Question: I'm a new grad, so please be kind. I'm working on validating input in a Flex DataGrid cell that the user can edit. The rows in the DataGrid are backed by an 'mx.collections.ArrayCollection' that includes a '<URL>.

My DataGrid implementation is:
'''
<mx:DataGrid id="myPageGrid" dataProvider="{myModelList}" editable="true"
itemEditEnd="verifyInputIsValid(event)">
<mx:columns>
<mx:DataGridColumn dataField="name" headerText="Name"
editable="false" />
<mx:DataGridColumn dataField="fieldNeedingValidation" editable="true"
id="fnv" headerText="Field Needing Validation" />
</mx:columns>
</mx:DataGrid>
'''
When a user edit's a cell, this function is called:
'''
private function verifyInputIsValid(event:DataGridEvent):void
{
// Check the reason for the event.
if (event.reason == DataGridEventReason.CANCELLED)
{
return; // Do not update cell.
}
// For the fieldNeedingValidation only
if(event.dataField == "fieldNeedingValidation") {
// Get the new data value from the editor.
var newValue:String = TextInput(event.currentTarget.itemEditorInstance).text;
var validatorResult:ValidationResultEvent = myValidator.validate(newValue);
if(validatorResult.type==ValidationResultEvent.INVALID){
// Prevent the user from removing focus, and leave the cell editor open.
// Also, the edit will not continue and store the blank value
event.preventDefault();
// Write a message to the errorString property.
// This message appears when the user mouses over the editor.
TextInput(myPageGrid.itemEditorInstance).errorString = validatorResult.message;
return;
}
else if(validatorResult.type==ValidationResultEvent.VALID){
// Assuming the data is valid on the Server, this is fine
TextInput(myPageGrid.itemEditorInstance).errorString = "";
TextInput(myPageGrid.itemEditorInstance).text = newValue;
return;
// I'd rather do this
remoteObjectValidationService.validate(newValue);
// Get a String result back from the call to the RemoteObject
// Mark this "edit" (of the cell) as invalid, just as the client-side validator would
}
}
}
'''
Of course, for this to work, the 'resultHandler' of the 'remoteObjectValidationService' would need to be invoked (and run) before we exit the 'verifyInputIsValid' function. In a "synchronous" fashion. I know <URL> , but there must be a standard way to do something like this right? I've already implemented my custom Validator and that works just fine.
I realize it seems silly to search out this "synchronous" design and I hope someone has an answer to solve my problem with best practices. In my defense, the reason I want to validate on the server immediately following client-side validation is so that I'm using Flex's validation framework. If I get an invalid response from the server, I want to leverage the built-in UI components that Flex has to tell the user something is incorrect about his/her input.
Any ideas?
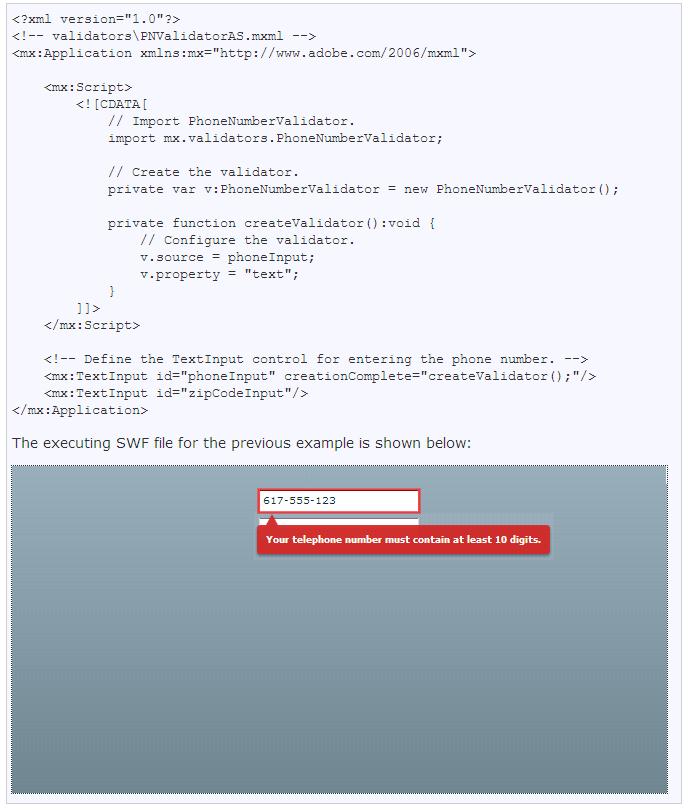
Answer: You can create a custom validator that calls a remote service. Just have the validator run any internal checks before making the call.
I wrote something like this a loooong time ago. It could certainly have been done better, but you may be able to pull a few ideas from it.
<URL>
Here is a cleaner example of what something like this might look like.
'''
package
{
import flash.events.Event;
import mx.rpc.AsyncToken;
import mx.rpc.Responder;
import mx.rpc.events.FaultEvent;
import mx.rpc.events.ResultEvent;
import mx.validators.Validator;
public class UsernameValidator extends Validator
{
/**
*
*/
public function UsernameValidator()
{
super();
}
/**
* Inject or create some kind of service delegate to process the remote check.
*/
public var userNameService:IUserNameService;
/**
* Store the result of the remote check for the second pass through.
*/
private var _nameCheckResult:int = 0;
/**
* Overide this method to start the validation process
*/
override protected function doValidation(value:Object):Array
{
var userName:String = String(value);
var invalidChars:RegExp = /\W+/;
// Call base class doValidation().
var results:Array = super.doValidation(value);
// Return if there are errors.
if(results.length > 0)
return results;
// If input value is 0, or contains no value,
// issue a validation error.
if(!userName)
{
results.push(new ValidationResult(true, null, "required", "No user name was entered. Please select a user name"));
}
else if(userName.match(invalidChars))
{
results.push(new ValidationResult(true, null, "invalidChars", "This user name contains non alphanumeric characters [a-zA-Z0-9_]. Please select another and try again."));
}
else if(_nameCheckResult == 1)
{
//well assume that 1 means it's bad
results.push(new ValidationResult(true, null, "taken", "This user name has already been taken."));
}
else
{
//all checks have passed so return a special error type indicating a pending operation
//the string identifier is meaningless, except to indicate that it should be handled
//differencly by the consumer of the validation
results.push(new ValidationResult(true, null, "validating", "Checking username availability."));
//call some kind of remote service
var token:AsyncToken = this.userNameService.checkAvailability(userName);
token.addResponder(new Responder(userNameService_resultHandler, userNameService_faultHandler));
//...you should also add some logic to handle a change to the input if you want to use "live validation"
}
return results;
}
/**
* Dispatch some kind of event indicating an error (preferably with some return codes)
*/
private function userNameService_faultHandler(event:FaultEvent):void
{
trace("UserNameValidator.handleNameCheckError");
dispatchEvent(new Event("error"));
}
/**
* Check the result and dispatch an event indicating the validation needs to be run again.
*/
private function userNameService_resultHandler(event:ResultEvent):void
{
trace("userNameService_resultHandler(event)");
_nameCheckResult = event.result as int;
this.dispatchEvent(new Event("complete"));
}
}
}
package
{
import mx.rpc.AsyncToken;
/**
* The interface to a service delegate that checks
* the username and returns an AsyncToken.
*/
public interface IUserNameService
{
function checkAvailability(userName:String):AsyncToken
}
}
'''
The idea is to essentially run the validater twice. Once when the initial check is done, then again when the validator as received an appropriate return code for the asynchronous operation. How you do this depends on how you are handling validation events in your app.